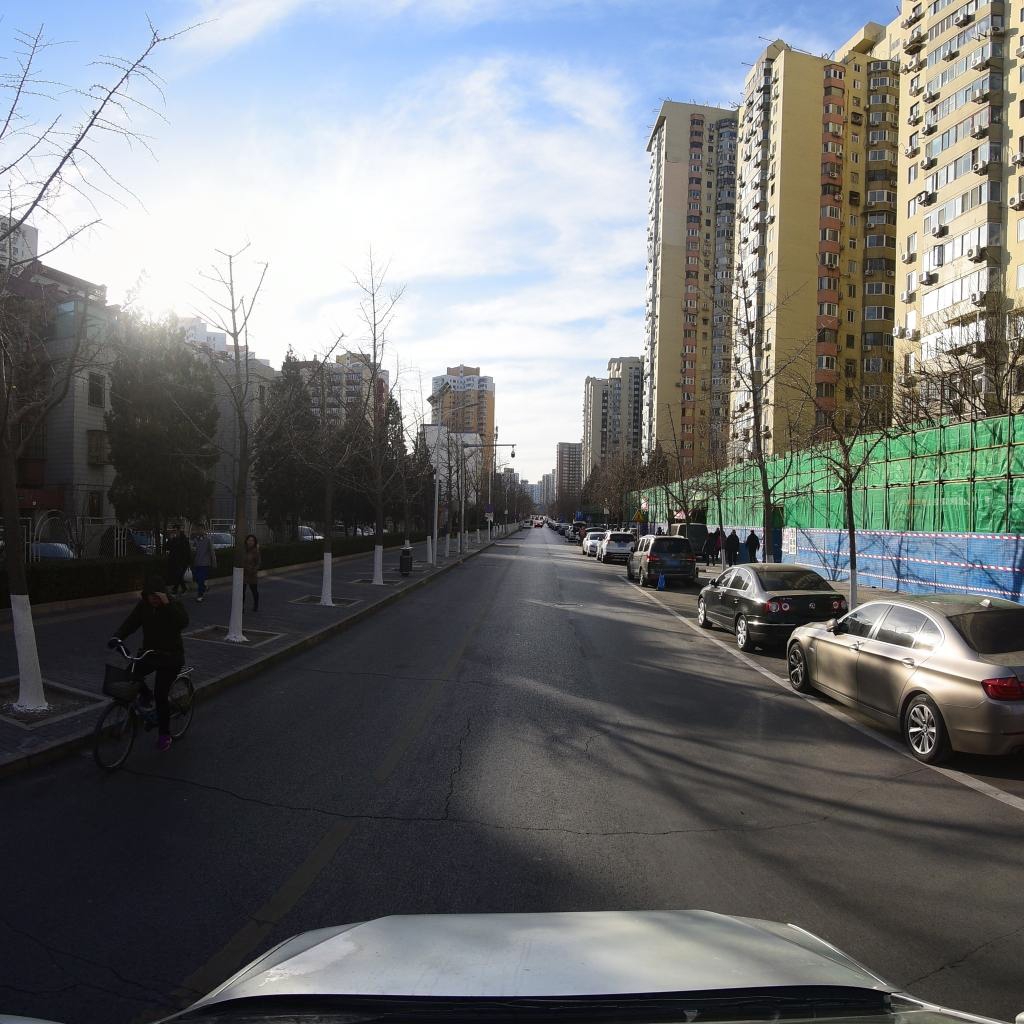
Region: Fengtai
Road damage annotations: manhole cover, longitudinal crack, transverse crack, alligator crack, transverse crack, transverse crack, longitudinal crack